Question: Greeting!
I have special image:

With which alghoritm I can select image part from this image & visually see what I was currentry selected?
Each image part delimited from others by 1 pixel by special color(In example is Fuchsia).
Subimages(or any of them) may have any form.
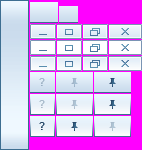
Answer: Here is an example of finding subimages in your image.
This example is capable of finding any subimages with convex shape (rectangles, triangles, circles, etc). But it won't work correctly on concave shapes. For those you need to modify algorithm so that once you find first pixel you then go and scan for all nearbyones with similar algorithm as flod fill.
And here is the code:
'''
unit Unit2;
interface
uses
Winapi.Windows, Winapi.Messages, System.SysUtils, System.Variants, System.Classes, Vcl.Graphics,
Vcl.Controls, Vcl.Forms, Vcl.Dialogs, Vcl.StdCtrls, Vcl.ExtCtrls, Vcl.ComCtrls;
type
TSubImage = record
LeftBound: Integer;
RightBound: Integer;
TopBound: Integer;
BottomBound: Integer;
end;
ASubImages = Array of TSubImage;
TForm2 = class(TForm)
Button1: TButton;
SourceImage: TImage;
ListView1: TListView;
SelectionImage: TImage;
procedure Button1Click(Sender: TObject);
procedure ListView1SelectItem(Sender: TObject; Item: TListItem;
Selected: Boolean);
procedure FormCreate(Sender: TObject);
procedure SelectionImageMouseMove(Sender: TObject; Shift: TShiftState; X,
Y: Integer);
private
{ Private declarations }
public
{ Public declarations }
end;
var
Form2: TForm2;
SubImages: ASubImages;
implementation
{$R *.dfm}
procedure FindSubimages(Bitmap: TBitmap; var Subimages: ASubImages);
var X,Y,I: Integer;
//2D array we use to store to which image does which pixel belong
SubImagesMap: Array of Array of Integer;
begin
//Set the map dimension to the same dimension of TBitmap we scan
SetLength(SubImagesMap,Bitmap.Width+1,Bitmap.Height+1);
for Y := 0 to Bitmap.Height-1 do
begin
for X := 0 to Bitmap.Width-1 do
begin
//Check to see if current pixel color is not of background color.
if Bitmap.Canvas.Pixels[X,Y] <> clFuchsia then
begin
//Check if we already moved rightward (current pixel X postion > 0)
if X > 0 then
begin
//Check if pixel to the left has already been assigned to a subimage number
//and assign current pixel to the same subimage number since they are adjenct
if SubImagesMap[X-1,Y] <> 0 then
begin
SubImagesMap[X,Y] := SubImagesMap[X-1,Y];
//Here we are checking to see if current pixel is placed outside of subimage
//bonds and adjust them acordingly
//Check to se if pixel X position is leftwards to subimages left bound
if Subimages[SubImagesMap[X,Y]-1].LeftBound > X then
//Move subimage left bound to match pixel X position
Subimages[SubImagesMap[X,Y]-1].LeftBound := X;
//Check to se if pixel X position is rightwards to subimages right bound
if Subimages[SubImagesMap[X,Y]-1].RightBound < X then
//Move subimage right bound to match pixel X position
Subimages[SubImagesMap[X,Y]-1].RightBound := X;
//Check to se if pixel Y position is upwards to subimages top bound
if Subimages[SubImagesMap[X,Y]-1].TopBound > Y then
//Move subimage top bound to match pixel Y position
Subimages[SubImagesMap[X,Y]-1].TopBound := Y;
//Check to se if pixel Y position is downwards to subimages bottom bound
if Subimages[SubImagesMap[X,Y]-1].BottomBound < Y then
//Move subimage bottom bound to match pixel Y position
Subimages[SubImagesMap[X,Y]-1].BottomBound := Y;
end;
end;
//Check if we already moved downward (current pixel Y position > 0)
if Y > 0 then
begin
//Check if pixel above has already been assigned to a subimage number
//and assign current pixel to the same subimage number since they are adjenct
if SubImagesMap[X,Y-1] <> 0 then
begin
SubImagesMap[X,Y] := SubImagesMap[X,Y-1];
//Here we are checking to see if current pixel is placed outside of subimage
//bonds and adjust them acordingly
//Check to se if pixel X position is leftwards to subimages left bound
if Subimages[SubImagesMap[X,Y]-1].LeftBound > X then
//Move subimage left bound to match pixel X position
Subimages[SubImagesMap[X,Y]-1].LeftBound := X;
//Check to se if pixel X position is rightwards to subimages right bound
if Subimages[SubImagesMap[X,Y]-1].RightBound < X then
//Move subimage right bound to match pixel X position
Subimages[SubImagesMap[X,Y]-1].RightBound := X;
//Check to se if pixel Y position is upwards to subimages top bound
if Subimages[SubImagesMap[X,Y]-1].TopBound > Y then
//Move subimage top bound to match pixel Y position
Subimages[SubImagesMap[X,Y]-1].TopBound := Y;
//Check to se if pixel Y position is downwards to subimages bottom bound
if Subimages[SubImagesMap[X,Y]-1].BottomBound < Y then
//Move subimage bottom bound to match pixel Y position
Subimages[SubImagesMap[X,Y]-1].BottomBound := Y;
end;
end;
//Check to see if current pixel has already been asigned a sibimage number
//I not we create a new subimage entry and assign its number to current pixel
if SubImagesMap[X,Y] = 0 then
begin
//Increase the size of dynamic array storing subimage records
SetLength(SubImages,Length(SubImages)+1);
//Assing current pixel the number of newly created subimage
SubImagesMap[X,Y] := Length(SubImages);
//Set subimage initial bounds which are coordinates of one pixel
//since we created new subimage for this pixel
SubImages[SubImagesMap[X,Y]-1].LeftBound := X;
SubImages[SubImagesMap[X,Y]-1].RightBound := X;
SubImages[SubImagesMap[X,Y]-1].TopBound := Y;
SubImages[SubImagesMap[X,Y]-1].BottomBound := Y;
end;
end;
end;
end;
//Reduce the size of SubImageMap array to free its memory
//Since SubImageMap is local array this is optional
SetLength(SubImagesMap,0,0);
end;
procedure TForm2.Button1Click(Sender: TObject);
var I: Integer;
ListItem: TListItem;
ListColumn: TListColumn;
begin
//Our procedure for finding subimages. It accepts two parameters
//First parameter is reference to TBitmap object containing original image
//Second is reference to variable in which subimage bouns will be stored to
FindSubimages(SourceImage.Picture.Bitmap, Subimages);
//Lets show our results in more readable format
//First we change the ListView style to vsReport so we can show our results
//in multiple columns
ListView1.ViewStyle := vsReport;
//Then we add necessary columns
ListColumn := ListView1.Columns.Add;
ListColumn.Caption := 'Subimage number';
ListColumn.Width := 100;
ListColumn := ListView1.Columns.Add;
ListColumn.Caption := 'Left Bound';
ListColumn.Width := 80;
ListColumn := ListView1.Columns.Add;
ListColumn.Caption := 'Right Bound';
ListColumn.Width := 80;
ListColumn := ListView1.Columns.Add;
ListColumn.Caption := 'Top Bound';
ListColumn.Width := 80;
ListColumn := ListView1.Columns.Add;
ListColumn.Caption := 'Bottom Bound';
ListColumn.Width := 80;
//Iterate through all subimages and add data to ListView
for I := 0 to Length(Subimages)-1 do
begin
//Ad new item to list view
ListItem := ListView1.Items.Add;
//Use the reference of newly added item to set caption which will be the text
//in first column
ListItem.Caption := IntToStr(I+1);
//Add aditional subitems. Each of this subitems is shown in its own column
//NOTE: Make sure to have enough columns to show all subitems
//If you wanna field in certain column to be empty just pass an empty string ''
ListItem.SubItems.Add(IntToStr(SubImages[I].LeftBound));
ListItem.SubItems.Add(IntToStr(SubImages[I].RightBound));
ListItem.SubItems.Add(IntToStr(SubImages[I].TopBound));
ListItem.SubItems.Add(IntToStr(SubImages[I].BottomBound));
end;
end;
procedure TForm2.FormCreate(Sender: TObject);
begin
//Make selection image 2 pixels larger so we will never draw right to the edge
//and therefore can easily use its defult transparency
SelectionImage.Width := SourceImage.Width+2;
SelectionImage.Height := SourceImage.Height+2;
//Shift selector image position one to the left and one up to be centered above
//SourceIMage.
SelectionImage.Left := SourceImage.Left-1;
SelectionImage.Top := SourceImage.Top-1;
end;
procedure TForm2.ListView1SelectItem(Sender: TObject; Item: TListItem;
Selected: Boolean);
var Rect: TRect;
begin
//Use SubImage bounds to form rectagnle we will use for our selection
Rect.Left := SubImages[Item.Index].LeftBound+1;
Rect.Right := SubImages[Item.Index].RightBound+2;
Rect.Top := SubImages[Item.Index].TopBound+1;
Rect.Bottom := SubImages[Item.Index].BottomBound+2;
//Clear previous selection
SelectionImage.Canvas.Brush.Color := clFuchsia;
SelectionImage.Canvas.FillRect(SelectionImage.Canvas.ClipRect);
//Draw new selection rectangle
SelectionImage.Canvas.Brush.Color := clLime;
SelectionImage.Canvas.FrameRect(Rect);
end;
procedure TForm2.SelectionImageMouseMove(Sender: TObject; Shift: TShiftState; X,
Y: Integer);
begin
Form2.Caption := IntToStr(X);
end;
end.
'''